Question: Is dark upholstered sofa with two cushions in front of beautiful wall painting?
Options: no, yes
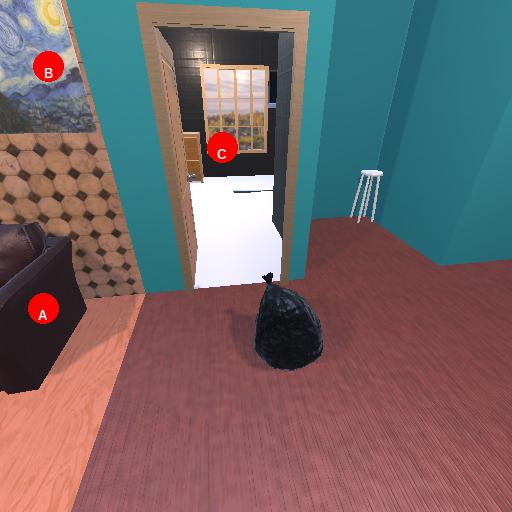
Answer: no